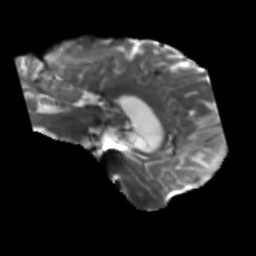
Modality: T2w
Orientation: sagittal
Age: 67
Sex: male
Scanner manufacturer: siemens
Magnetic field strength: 3 T
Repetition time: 5.25 s
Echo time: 0.08 s